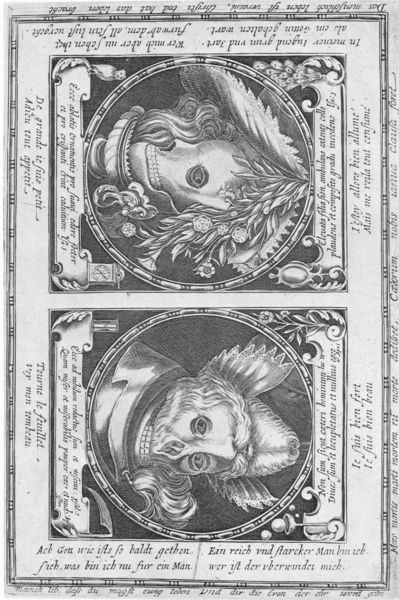
Titel: Ach Gott wie ists so baldt gethon
Standort: Wolfenbüttel
Institution: Herzog August Bibliothek
Schlagwörter: blätter, flügel, kopf, mann, schatten, weiß, äste, blumen, grau, hut, köpfe, licht, männer, nase, profil, schwarz, stirn, zeichnung, bart, gesichter, augen, gesicht, kragen, rahmen, schädel, tod, bildnis, krägen, portrait, porträt, zweige, haare, blatt, pflanzen, kreis, oval, rund, runf, ranken, schrift, bilder, zwei, grafik, graphik, rand, figuren, französisch, angst, banner, karikatur, inschrift, deutsch, vanitas, verderben, memento mori, offen, maske, buch, medaillon, porträts, druck, druckgraphik, schnitt, schwarzweiss, druckgrafik, radierung, stich, seite, illustration, text, kreise, beschriftung, helm, lorbeer, bildnisse, grinsen, buchdruck, senkrecht, pergament, karte, skelett, totenkopf, zähne, sterben, gedicht, emblem, kupferstich, totenschädel, erinnerung, doppelt, gebiß, monster, doppel, latein, lateinisch, totenköpfe, nasenasen, schaale, grauen, pflanten, jedern, ambigramm, drehbild, tgrafik, drehbilder